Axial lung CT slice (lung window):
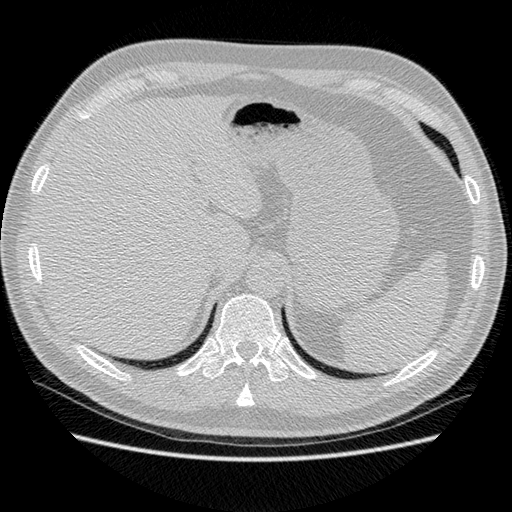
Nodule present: no